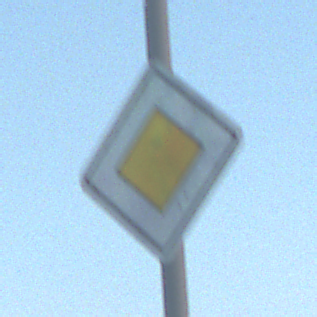
Verkehrszeichen: Vorfahrtsstrasse
Umgebung: Outdoor, Nature
Tageszeit: SunriseSunset
Wetter: Clear
Licht: Natural
Jahreszeit: Winter
Kontrast: LowContrast